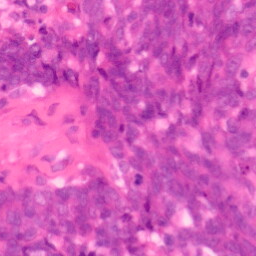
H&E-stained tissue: Colon